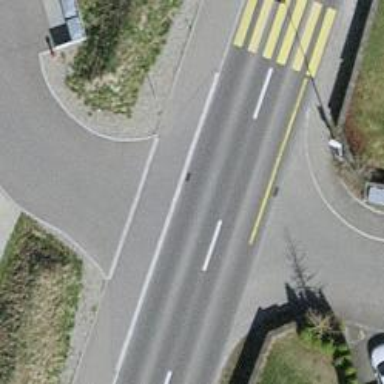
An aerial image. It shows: Unmarked road crossing.